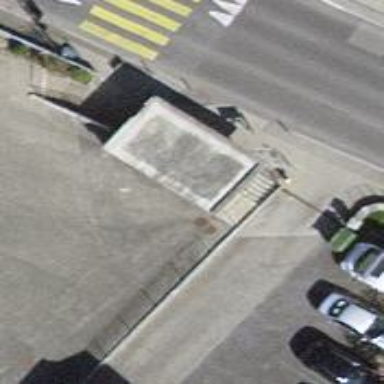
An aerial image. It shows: Bus stop with shelter.